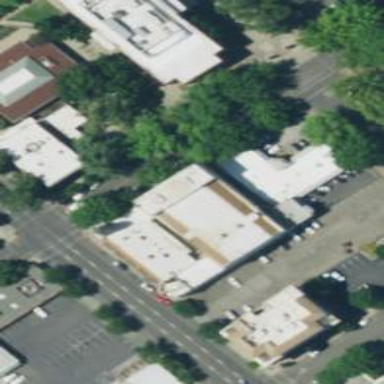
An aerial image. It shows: Theater building.